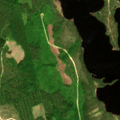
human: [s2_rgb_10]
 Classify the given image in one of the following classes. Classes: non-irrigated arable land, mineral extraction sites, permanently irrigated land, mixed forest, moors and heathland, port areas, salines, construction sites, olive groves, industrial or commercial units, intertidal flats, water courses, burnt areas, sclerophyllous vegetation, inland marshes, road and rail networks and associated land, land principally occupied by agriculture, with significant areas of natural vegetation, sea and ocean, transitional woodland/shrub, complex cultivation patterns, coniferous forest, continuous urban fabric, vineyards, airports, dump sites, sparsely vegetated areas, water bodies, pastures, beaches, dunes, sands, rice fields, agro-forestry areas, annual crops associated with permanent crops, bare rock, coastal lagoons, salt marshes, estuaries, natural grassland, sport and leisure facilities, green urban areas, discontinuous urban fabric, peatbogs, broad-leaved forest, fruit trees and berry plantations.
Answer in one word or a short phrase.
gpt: coniferous forest, mixed forest, water bodies